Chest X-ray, PA view. Patient: 48 years old, sex M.
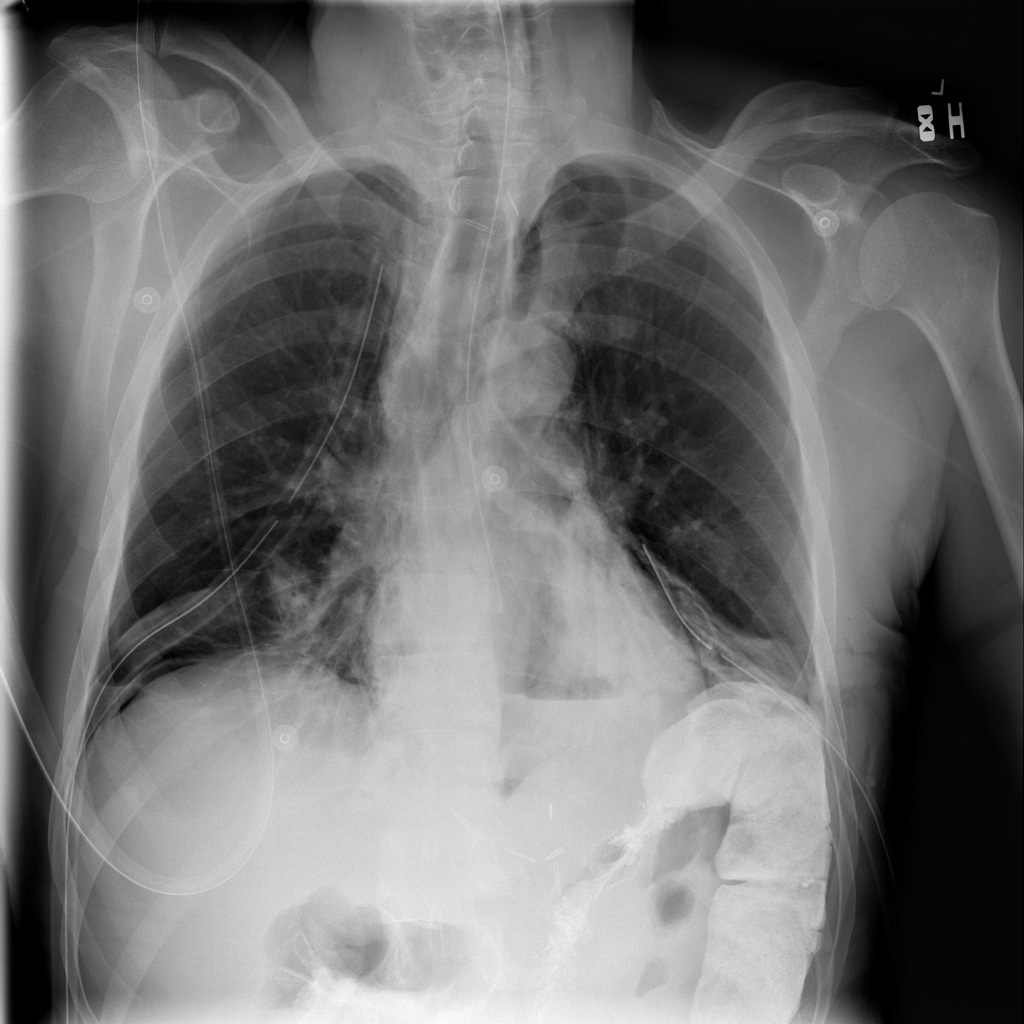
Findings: Atelectasis, Pneumothorax